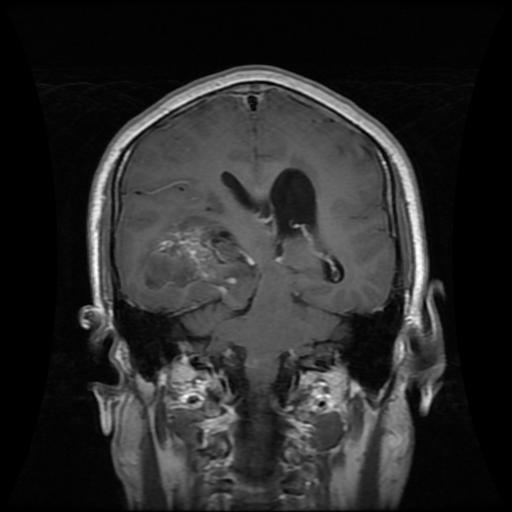
Label: glioma